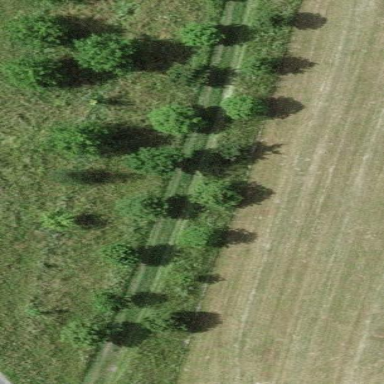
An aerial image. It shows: Orchard.